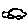
Label: car